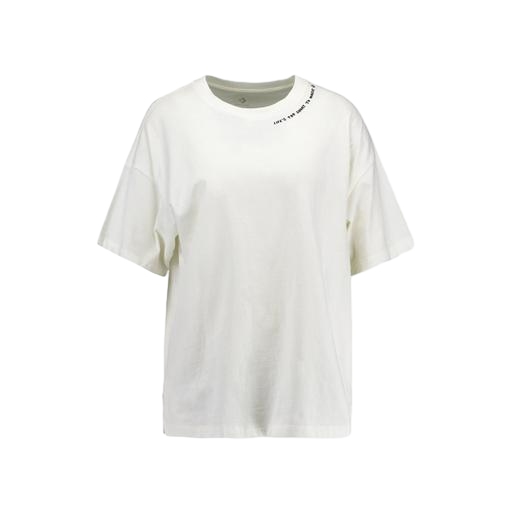
off-white classic t-shirt, only white t-shirt, off-white shirt, white background